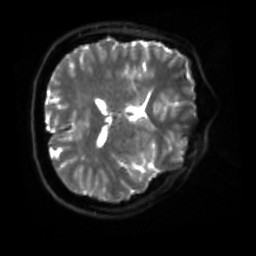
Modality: sbref
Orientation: axial
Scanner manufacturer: siemens
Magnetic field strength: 3 T
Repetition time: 4 s
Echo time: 0.0594 s